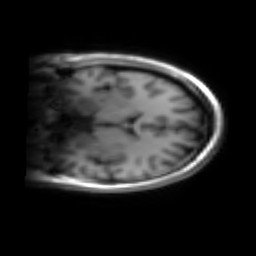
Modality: inplaneT1
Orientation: coronal
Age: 24
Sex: female
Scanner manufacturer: siemens
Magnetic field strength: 3 T
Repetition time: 1.2 s
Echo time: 0.00251 s